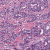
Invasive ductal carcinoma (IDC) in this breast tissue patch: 1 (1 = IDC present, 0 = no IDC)